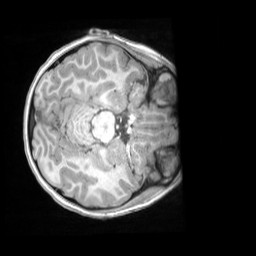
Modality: T1w
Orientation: axial
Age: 5
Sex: female
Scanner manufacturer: siemens
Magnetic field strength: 3 T
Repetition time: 2.53 s
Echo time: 0.00164 s